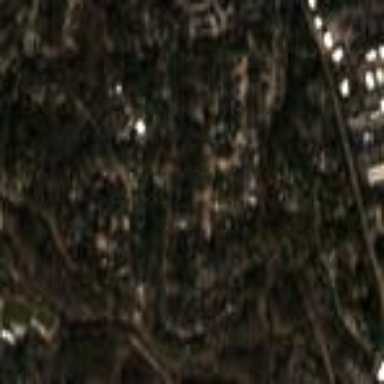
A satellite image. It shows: Residential neighbourhood.